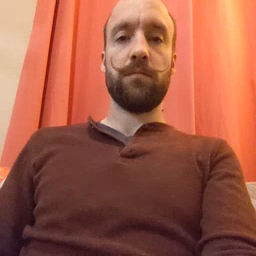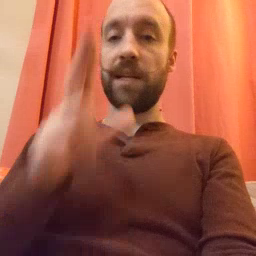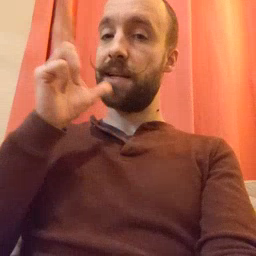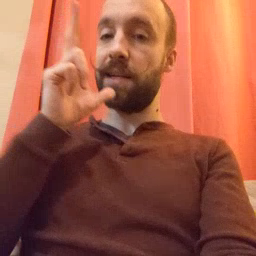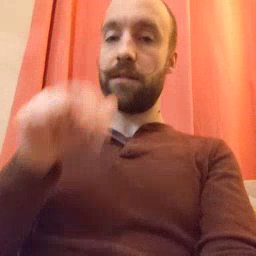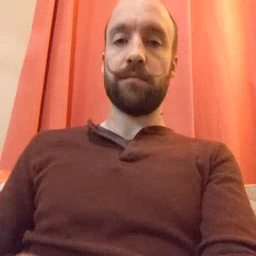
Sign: hen